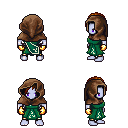
a pixel art fantasy rpg character, male body template, dark elf, purple skin, sash dress, gold greaves, brunette parted hairstyle, cloth hood, gold gloves, four views (front, back, left, right), 2x2 character sprite sheet, small pixel art, hard edges, no anti-aliasing